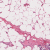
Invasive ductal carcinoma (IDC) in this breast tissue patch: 1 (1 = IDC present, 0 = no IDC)